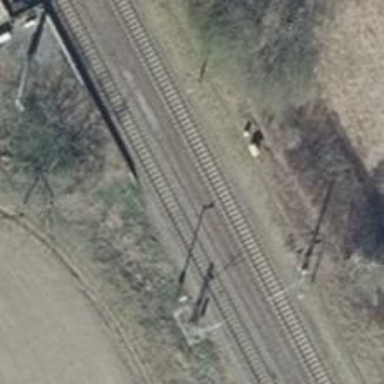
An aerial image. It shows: Abandoned railway.